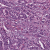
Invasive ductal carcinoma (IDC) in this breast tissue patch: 1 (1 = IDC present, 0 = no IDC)